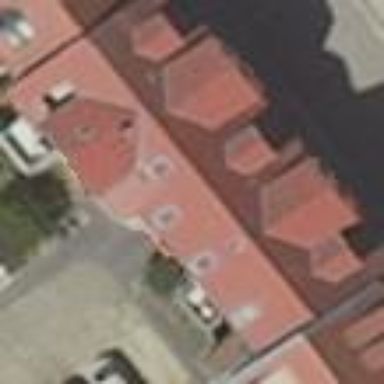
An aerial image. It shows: Image showing building with apartments.